Question: I am trying to format a table to look like this...
Basically i want the "Dates" row to have two columns inside it (to and from) both of them 50% the width of dates...but however when i try to format it. "To" takes all of date and "From" takes all of Name. they arent locked under "Dates"
Any help will be appreciated...Thank you
'''
<th width="100%">Dates</th><th>Name</th><th>Age</th>
<tr>
<tr>
<td width="50%">To</td>
<td width="50%">From</td>
</tr>
</tr>
'''
Change
'''
<table border="1">
<tr class="heading"> <td colspan="6">Information</td> </tr >
<th width ="15" colspan="2">Dates</th><th> Name</th><th>Age</th>
<tr>
<tr>
<td width="2">From</td>
<td width="2">To</td>
<td></td>
<td></td>
</tr>
<tr>
<td width="5">
<input type="text" class="input" name="1fdate" /></td>
<td width="2">
<input type="text" class="input" name="1fdate" /></td>
</tr>
</tr>
</table>
'''
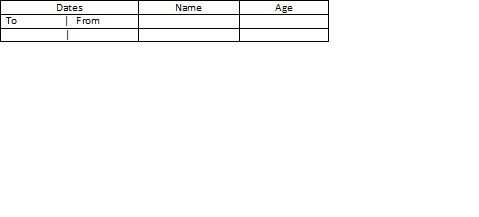
Answer: I hope this is what you need. You use 'colspan' and 'rowspan' to merge the cells. When you set 'colspan' to "2" in Date cell, it spans the row with two cells (or colums). And you set also 'rowspan' of the cells next to Date to "2" so that they will span the rows taken by whole Date section.
'''
<table width="600" border="0">
<tr>
<th width="200" colspan="2" scope="col">Date</th>
<th width="200" rowspan="2" scope="col">Name</th>
<th width="200" rowspan="2" scope="col">Age</th>
</tr>
<tr>
<th width="100">To</th>
<th width="100">From</th>
</tr>
<tr>
<td>&nbsp;</td>
<td>&nbsp;</td>
<td>&nbsp;</td>
<td>&nbsp;</td>
</tr>
<tr>
<td>&nbsp;</td>
<td>&nbsp;</td>
<td>&nbsp;</td>
<td>&nbsp;</td>
</tr>
</table>
'''